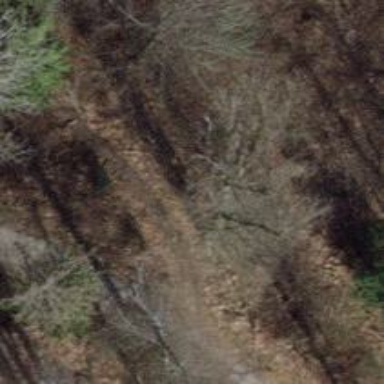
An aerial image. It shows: Dirt path.